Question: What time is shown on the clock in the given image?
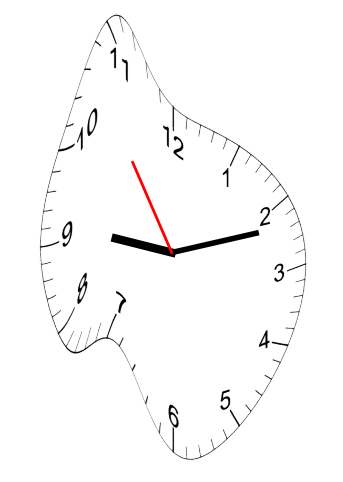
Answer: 09:11:54